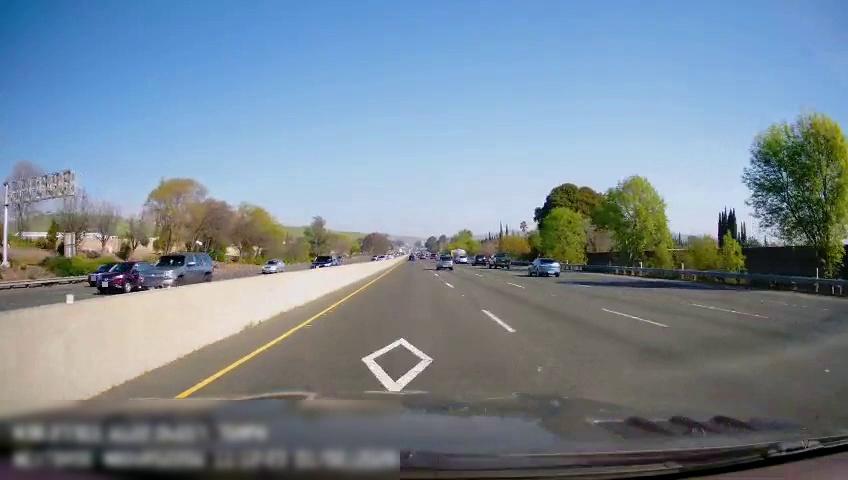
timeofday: Day
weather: Sunny
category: Drivable Space
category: Drivable Space
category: Vehicles | SUV
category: Vehicles | SUV
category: Vehicles | SUV
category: Vehicles | Car
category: Vehicles | Car
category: Vehicles | SUV
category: Vehicles | Car
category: Vehicles | SUV
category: Vehicles | Truck
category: Vehicles | SUV
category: Vehicles | Other LV
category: Vehicles | Car
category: Vehicles | Car
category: Lanes | Alternate Lane
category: Lanes | Current Lane
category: Lanes | Current Lane
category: Lanes | Alternate Lane